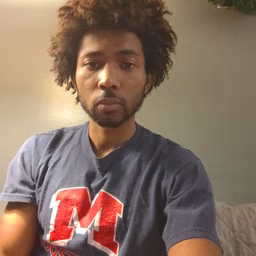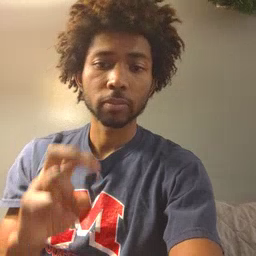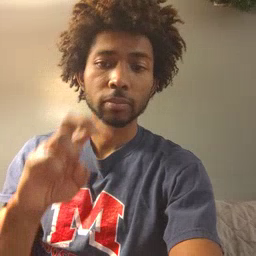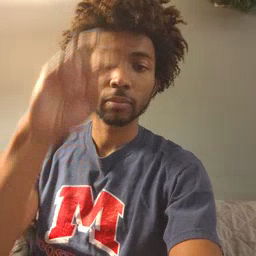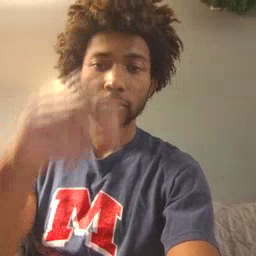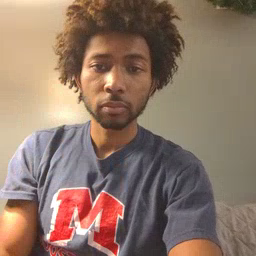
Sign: stairs